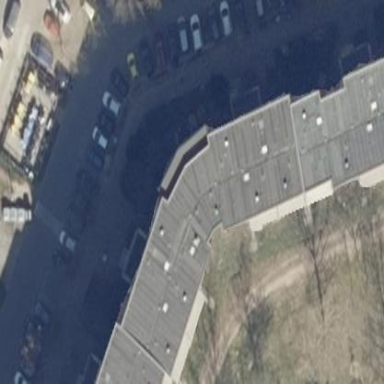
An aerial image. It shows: Building with apartments and flat roof.